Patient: sex M, age 55
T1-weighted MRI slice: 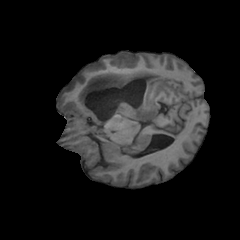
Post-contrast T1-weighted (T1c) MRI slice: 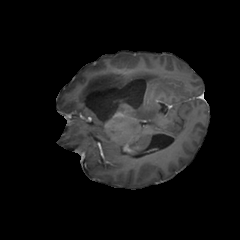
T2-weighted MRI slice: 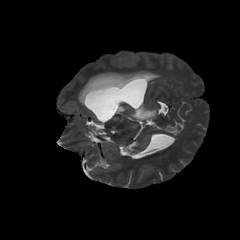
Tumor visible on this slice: yes
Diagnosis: Glioblastoma, IDH-wildtype
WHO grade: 4